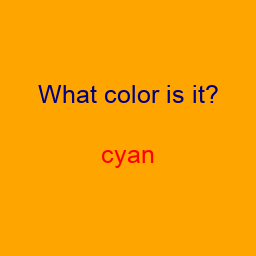
Color: red
Color name shown: cyan
Background color: orange
Question text color: navy